Field crop: maize
Growth stage: 2
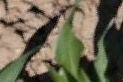
Species: maize